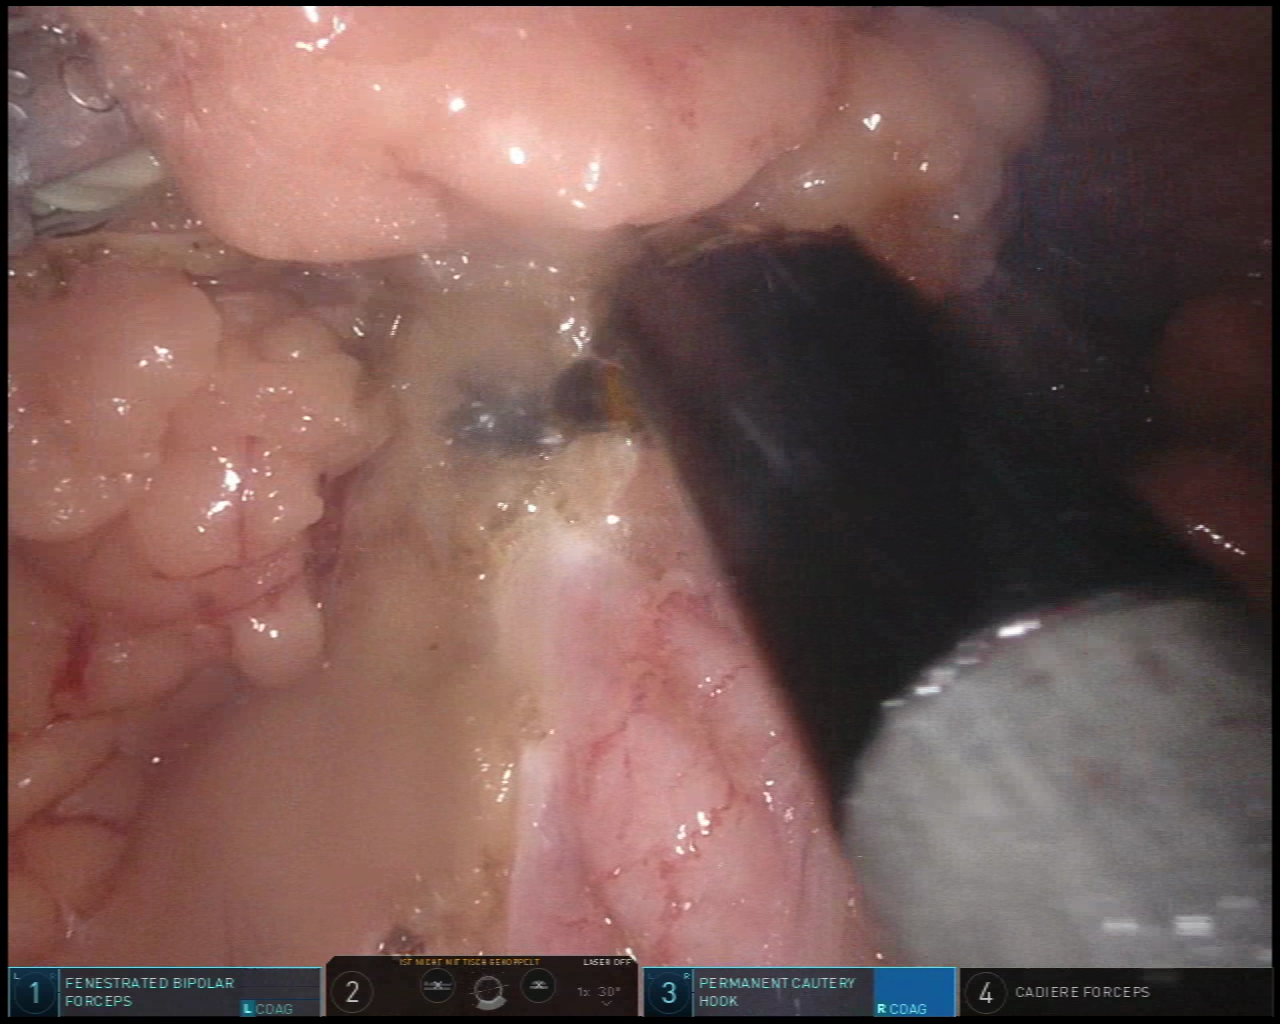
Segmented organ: colon
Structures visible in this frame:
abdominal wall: yes
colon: yes
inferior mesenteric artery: no
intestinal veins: no
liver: no
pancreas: no
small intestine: no
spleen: no
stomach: no
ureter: no
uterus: no
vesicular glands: no